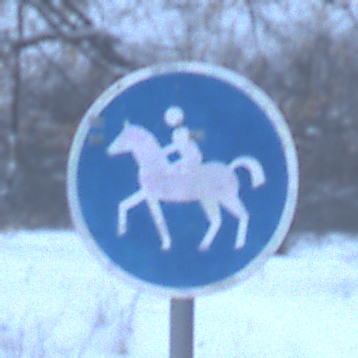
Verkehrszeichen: Reitweg
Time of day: Midday
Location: Outdoor (Nature)
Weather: Overcast
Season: Winter
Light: Natural